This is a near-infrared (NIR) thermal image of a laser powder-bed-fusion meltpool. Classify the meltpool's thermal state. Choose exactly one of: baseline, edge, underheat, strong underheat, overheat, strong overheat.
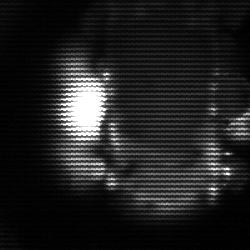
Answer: strong underheat